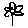
Label: flower